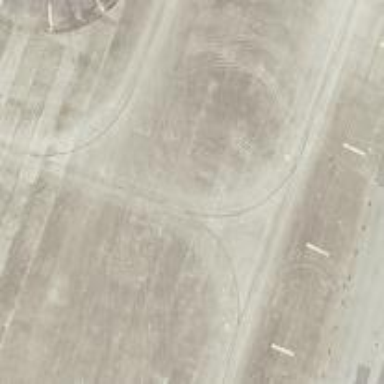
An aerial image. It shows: Image of taxiway at airport.